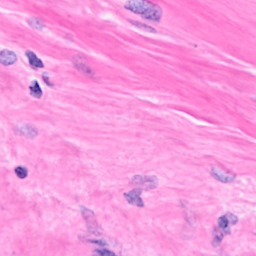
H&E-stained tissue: Breast